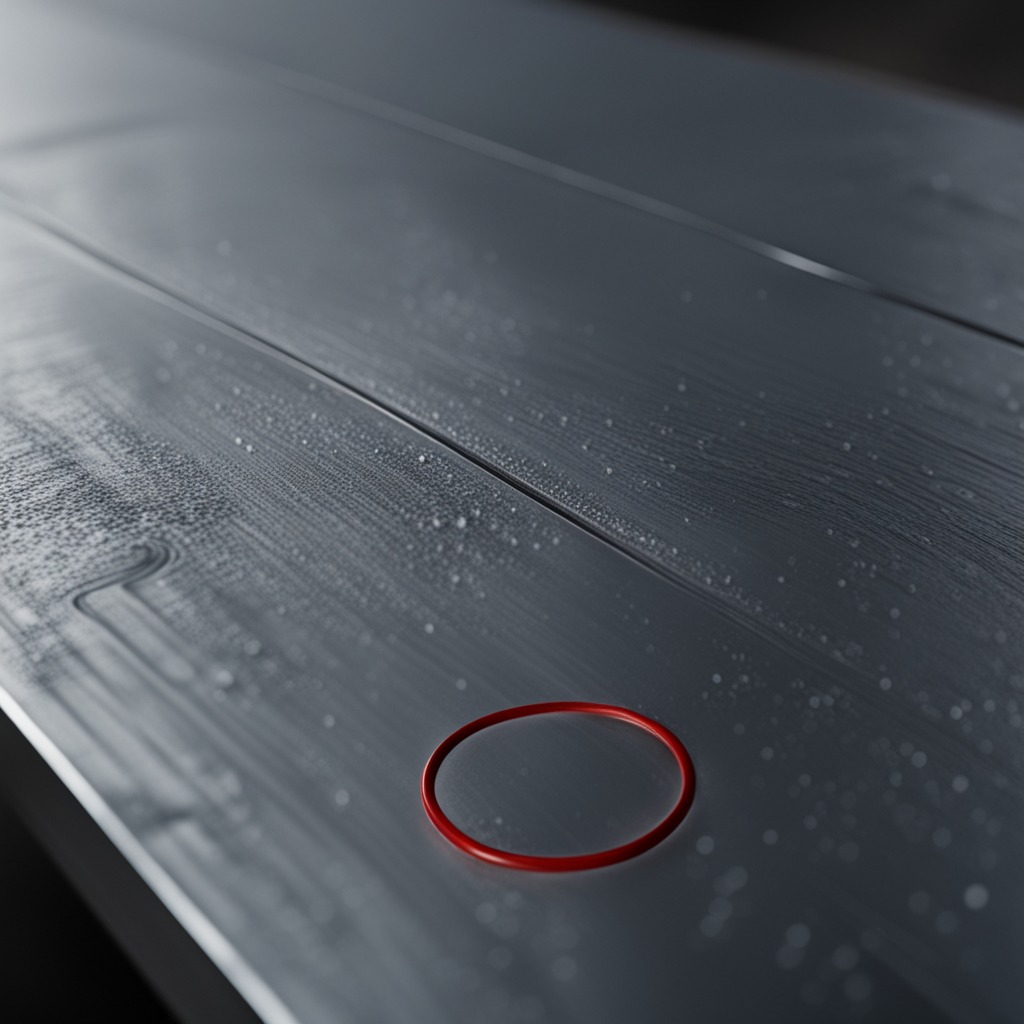
A rubber O-ring is lying on a cold steel table in a mining workshop.